Current action and preconditions to check: path_clear

Your task: For each precondition in the list above, predict whether it will hold at this action.

Consider the current scene as observed from the mobile robot's camera, and analyze the predicted future states of all dynamic agents (e.g., people, animals, vehicles, or any moving entities) within the NEXT SECOND.

IMPORTANT: Only answer "very likely" if you are absolutely certain—based on strong, clear evidence—that a dynamic agent will violate the precondition in the predicted future state. Do NOT answer "very likely" for unlikely, ambiguous, or low-probability risks.

Ask yourself for each precondition: Is there a high probability, with clear and convincing evidence, that the predicted future states of any dynamic agent will interfere with the predicted future state of the currently executing action within the NEXT SECOND, causing that precondition to fail?

Assess the risk level based on these predictions. Use "likely" or "very likely" if motions create a clear risk of interference.

Use "neutral" or "improbable" if agents are nearby but their predicted paths are clearly diverging or non-conflicting.

Failure Risk Categories: "very improbable", "improbable", "neutral", "likely", "very likely"

Answer Format: Output ONLY the probability_of_failure value from these categories: "very improbable", "improbable", "neutral", "likely", "very likely"

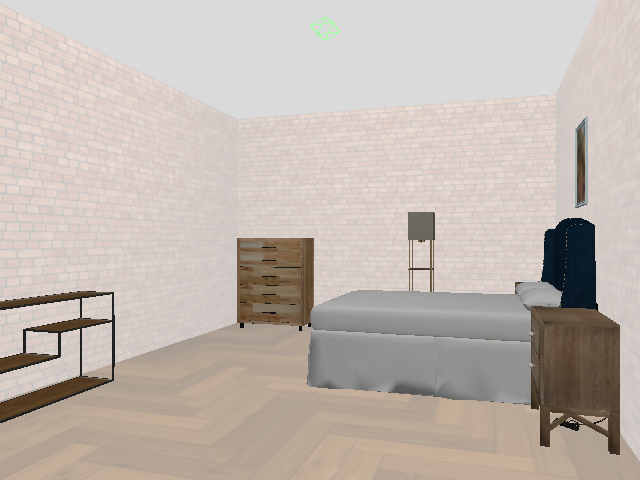

Answer: very improbable